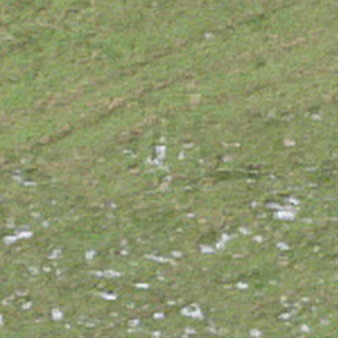
Label: other